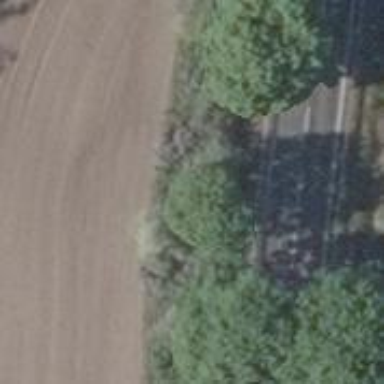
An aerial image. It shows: Row of deciduous broadleaved trees.